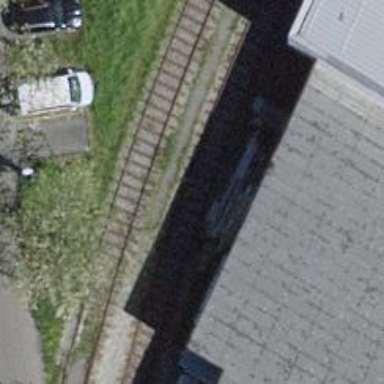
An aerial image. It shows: Disused railway spur with single track.